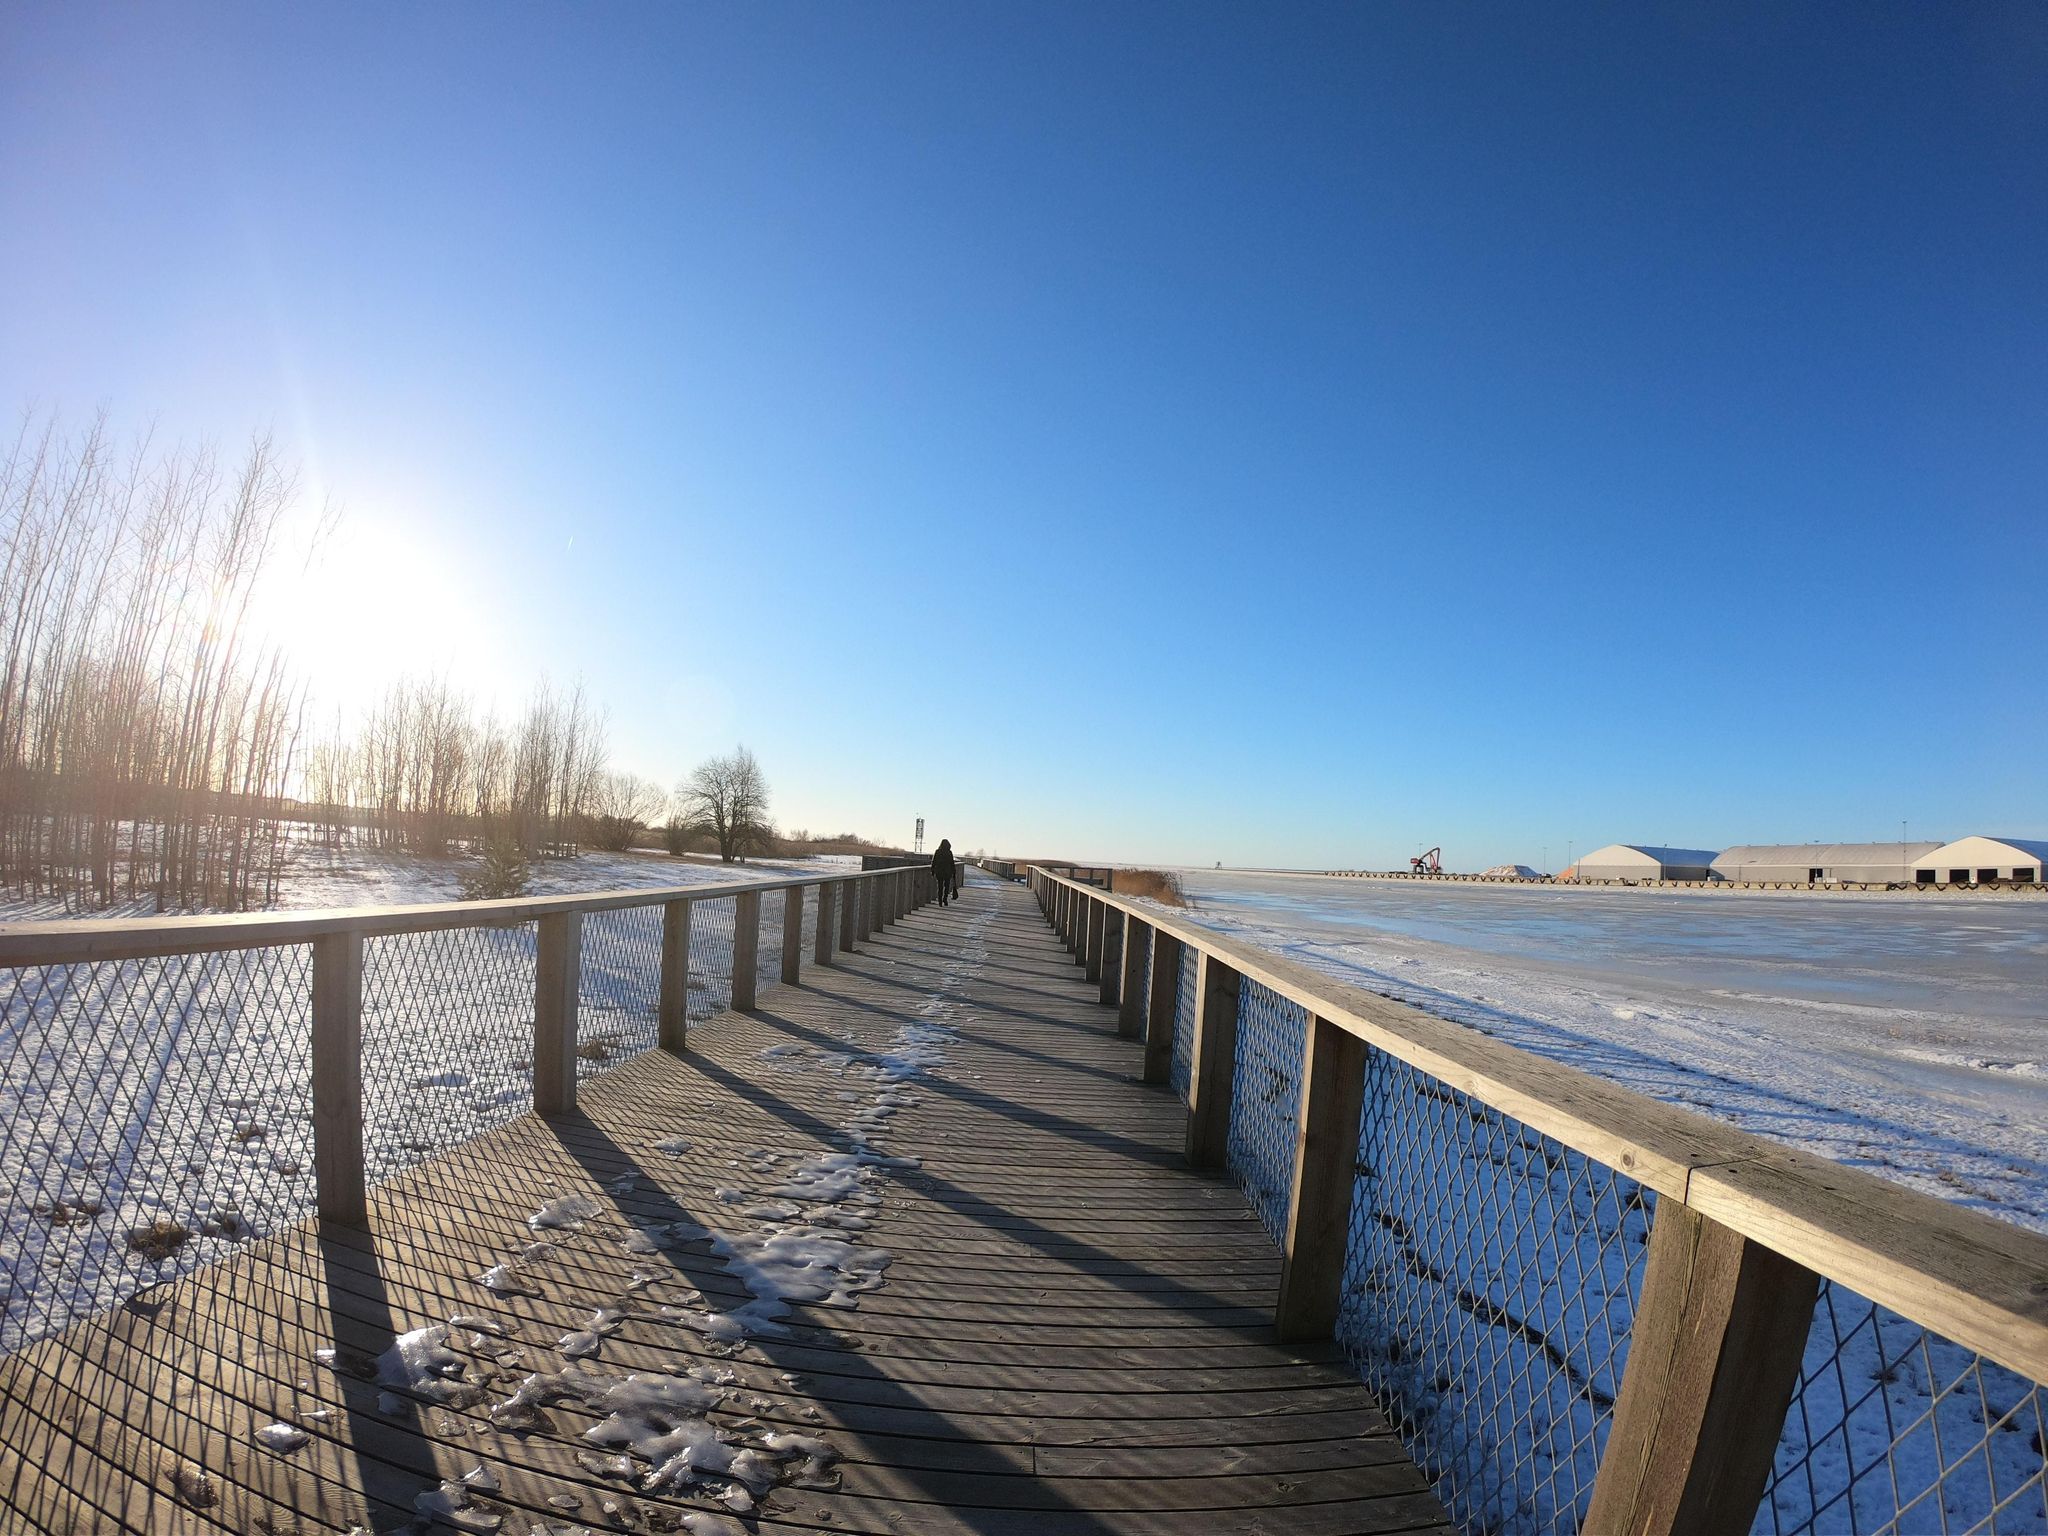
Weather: snowy
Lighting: day
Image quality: good
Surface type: walking surface
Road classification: cycleway, footway, path
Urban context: suburban or peri-urban
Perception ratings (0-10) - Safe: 8.33, Lively: 1.51, Beautiful: 7.37, Boring: 5.26, Depressing: 2.69, Wealthy: 4.12